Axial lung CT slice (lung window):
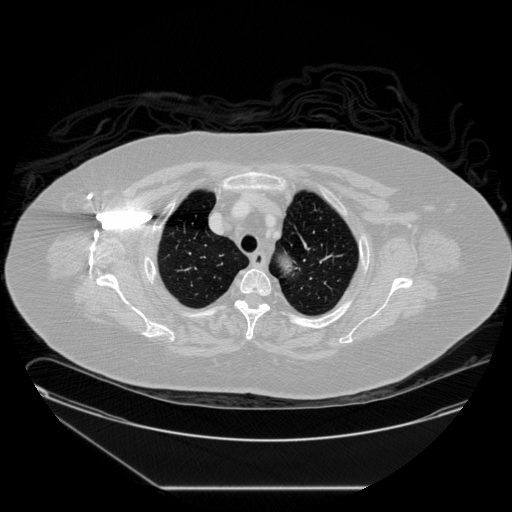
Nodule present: no